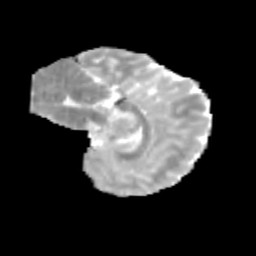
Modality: MD
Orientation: sagittal
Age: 11
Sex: female
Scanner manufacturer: siemens
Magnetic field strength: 3 T
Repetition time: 3.8 s
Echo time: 0.07 s